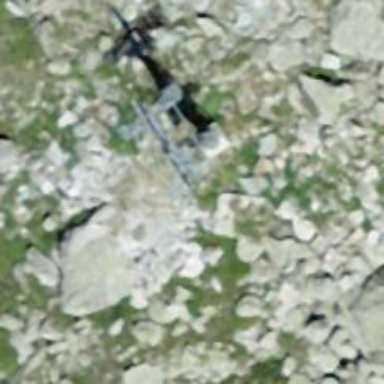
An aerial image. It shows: Chair lift.